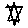
Label: star